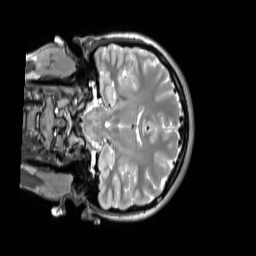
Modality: T2w
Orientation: coronal
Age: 20
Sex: female
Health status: ill
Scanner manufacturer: siemens
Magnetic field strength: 3 T
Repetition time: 2.8 s
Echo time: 0.326 s